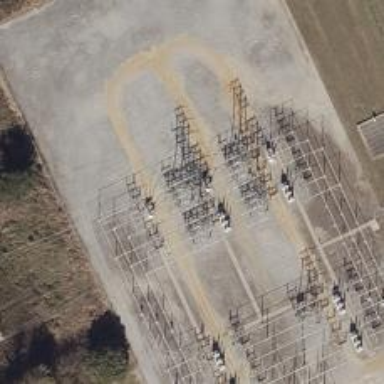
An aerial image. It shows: Switch for power supply.